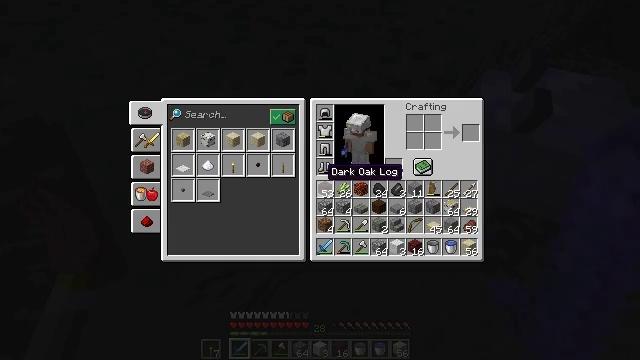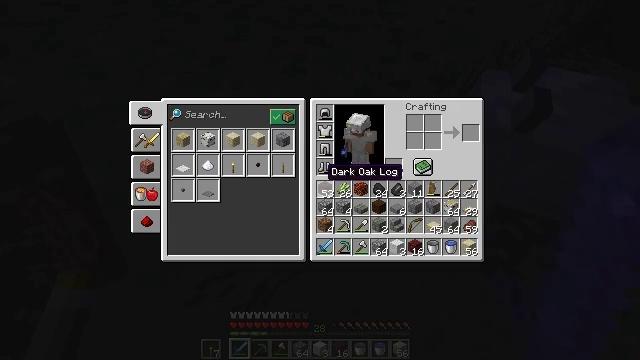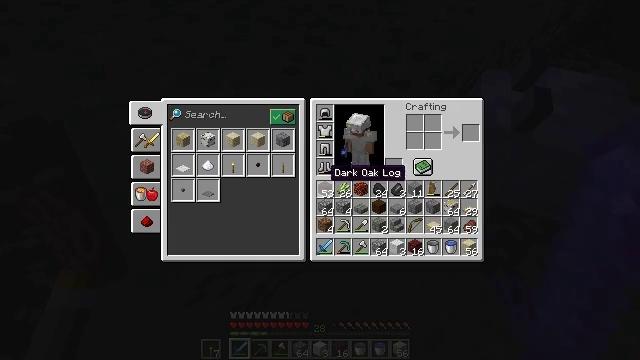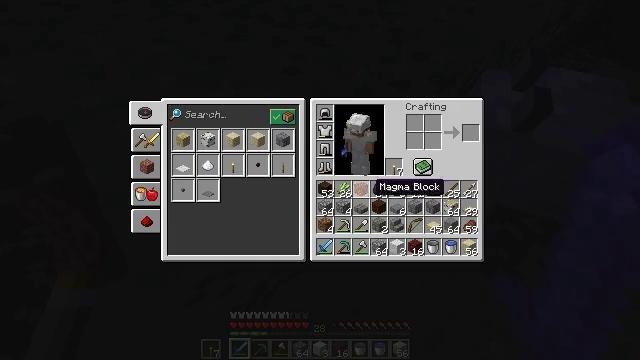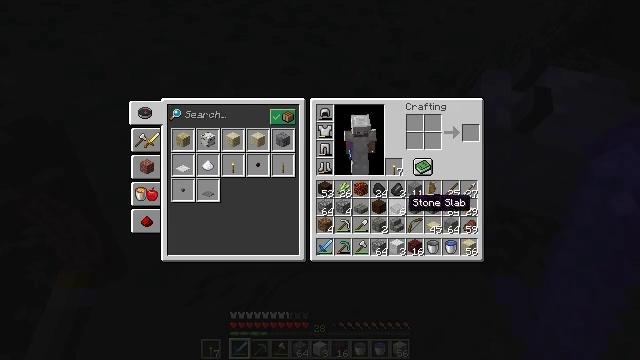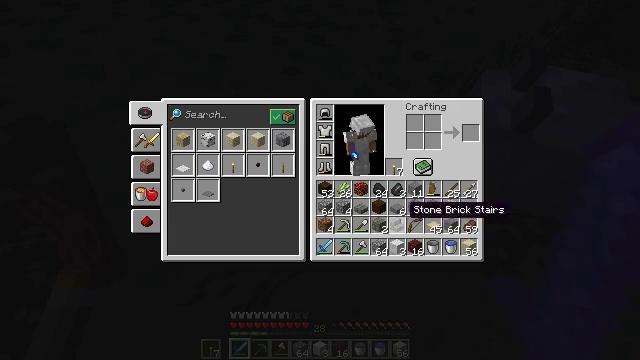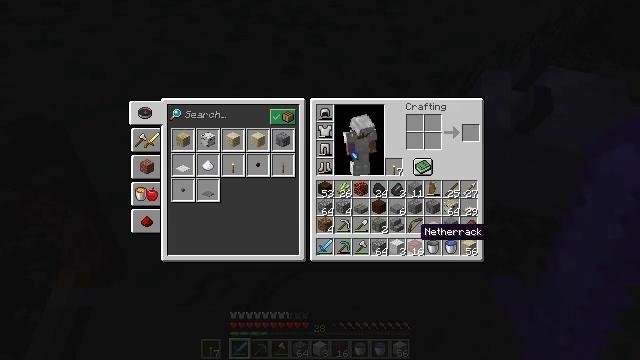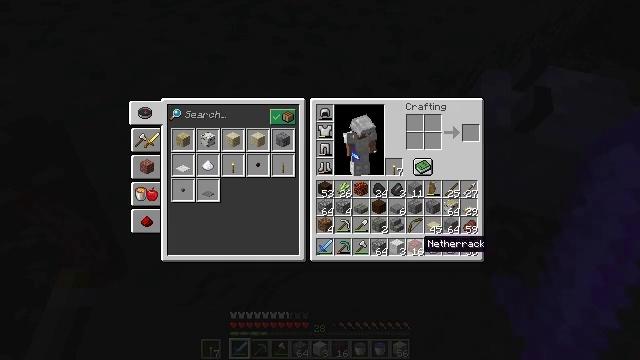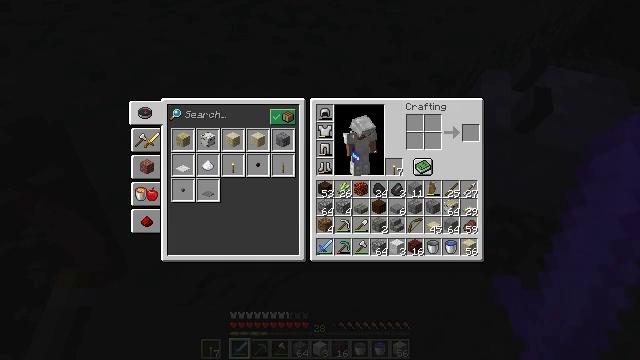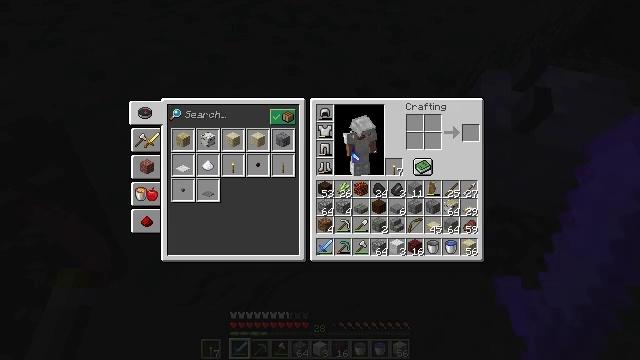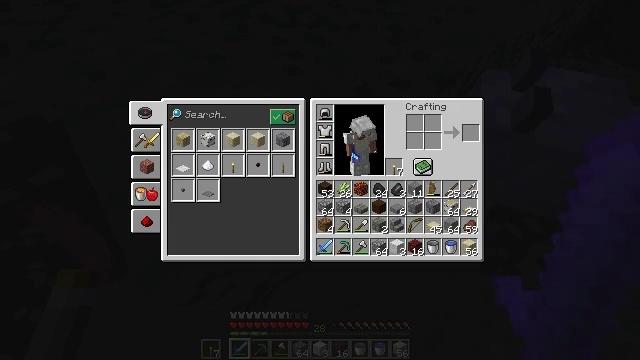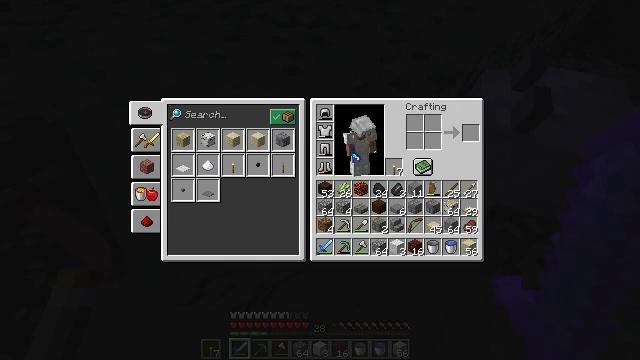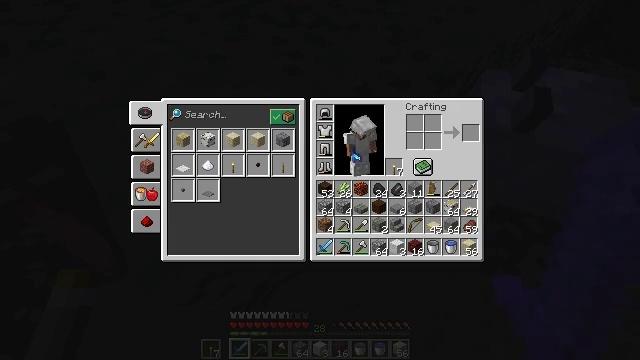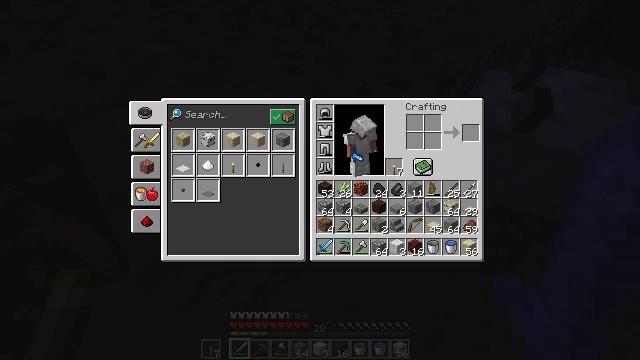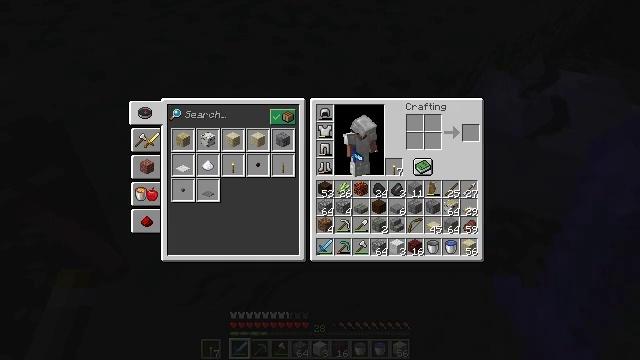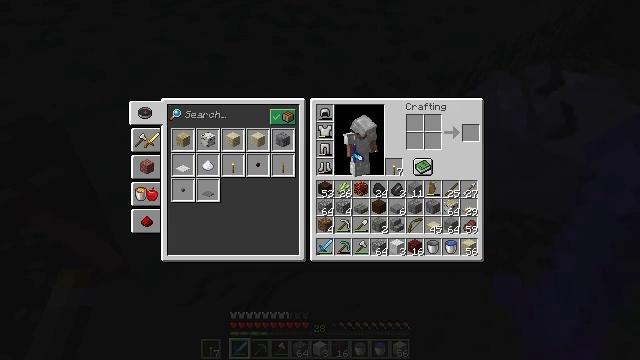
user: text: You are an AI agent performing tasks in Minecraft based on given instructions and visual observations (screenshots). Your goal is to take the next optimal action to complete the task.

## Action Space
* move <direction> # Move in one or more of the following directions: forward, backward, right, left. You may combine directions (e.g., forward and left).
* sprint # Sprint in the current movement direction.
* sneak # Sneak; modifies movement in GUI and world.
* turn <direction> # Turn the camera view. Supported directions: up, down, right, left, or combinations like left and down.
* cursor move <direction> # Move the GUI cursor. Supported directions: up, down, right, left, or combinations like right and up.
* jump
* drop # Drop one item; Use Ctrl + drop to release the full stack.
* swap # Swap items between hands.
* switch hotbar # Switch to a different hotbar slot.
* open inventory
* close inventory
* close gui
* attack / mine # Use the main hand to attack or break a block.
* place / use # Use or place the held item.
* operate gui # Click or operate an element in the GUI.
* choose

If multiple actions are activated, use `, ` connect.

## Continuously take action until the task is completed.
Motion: motion action
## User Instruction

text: Remove a mutton from the inventory.
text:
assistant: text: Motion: no_op
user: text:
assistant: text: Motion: no_op
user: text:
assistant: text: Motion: turn right and down
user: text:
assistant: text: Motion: turn right and down
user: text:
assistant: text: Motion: turn down
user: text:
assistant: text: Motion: turn right and down
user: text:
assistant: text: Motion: turn down
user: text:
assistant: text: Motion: no_op
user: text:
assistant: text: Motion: no_op
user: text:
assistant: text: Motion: no_op
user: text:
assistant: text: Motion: turn right
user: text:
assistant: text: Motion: turn right
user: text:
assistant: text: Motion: no_op
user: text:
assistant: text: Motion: no_op
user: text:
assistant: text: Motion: no_op
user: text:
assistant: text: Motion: no_op
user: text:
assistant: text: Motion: turn left
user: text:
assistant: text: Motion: turn left
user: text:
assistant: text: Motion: turn left
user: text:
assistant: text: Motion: turn left
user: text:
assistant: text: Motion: turn left
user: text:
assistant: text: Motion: no_op
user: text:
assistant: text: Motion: no_op
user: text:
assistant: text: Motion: no_op
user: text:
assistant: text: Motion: no_op
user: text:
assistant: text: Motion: turn up
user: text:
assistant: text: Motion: turn up
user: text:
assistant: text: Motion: no_op
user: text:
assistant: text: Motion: turn up
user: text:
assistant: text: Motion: turn left